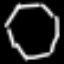
Label: octagon